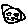
Label: cat